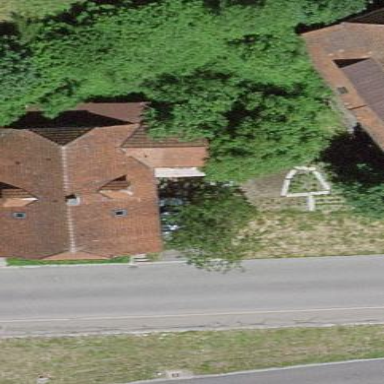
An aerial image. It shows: Residential building with half-hipped roof shape.